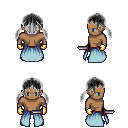
a pixel art fantasy rpg character, male body template, human, dark skin, overskirt, red pants, gray twin-tailed hairstyle, gold gloves, black slippers, dagger, four views (front, back, left, right), 2x2 character sprite sheet, small pixel art, hard edges, no anti-aliasing